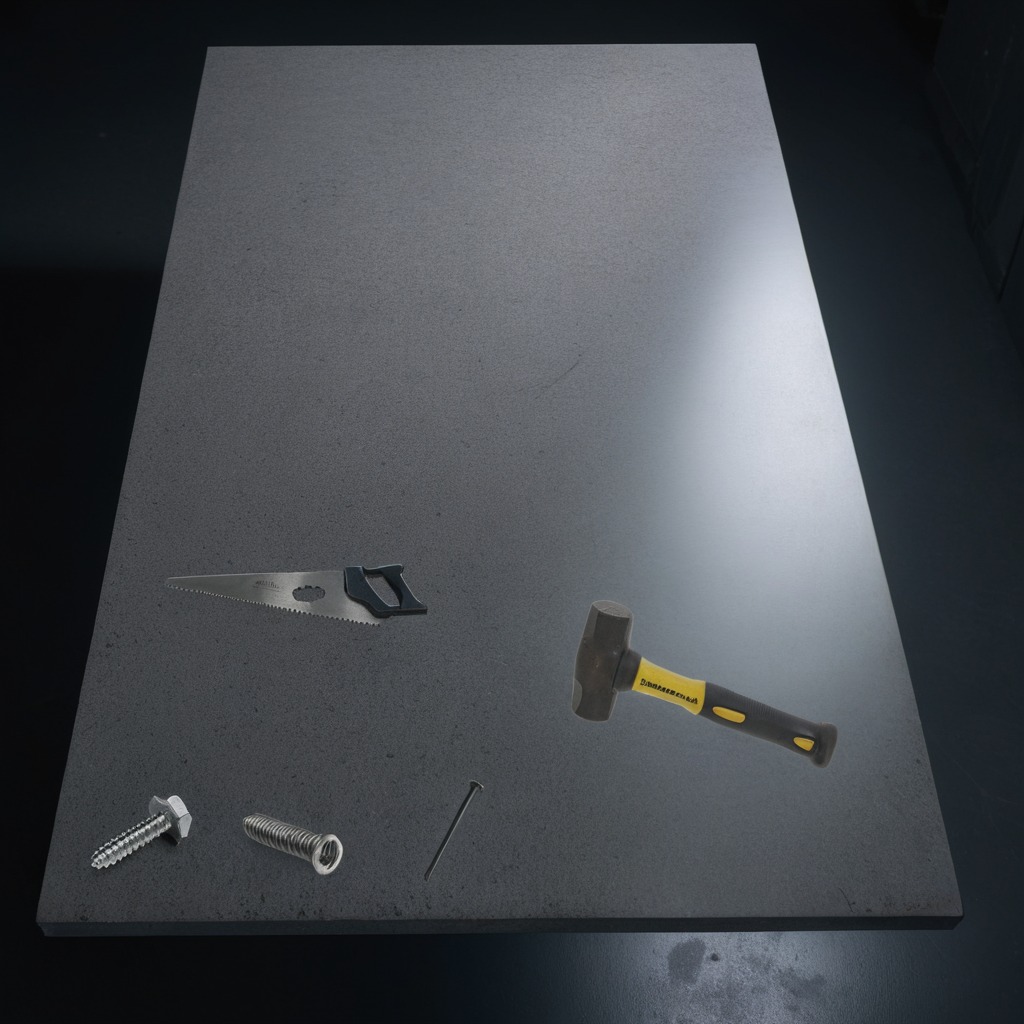
A metal machine screw, a hammer, an iron nail, a coiled metal spring, and a handheld metal saw are lying on a clean granite table inside a workshop at night.